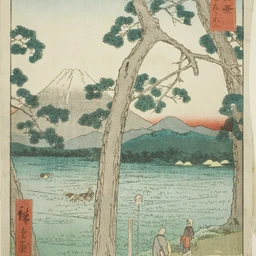
Title: Mout Fuji Seen from the Left on the Tokaido (Tokaido hidari Fuji), from the series "Thirty-six Views of Mount Fuji (Fuji sanjurokkei)"
Artist: Utagawa Hiroshige
Caption: mout fuji seen from the left on the tokaido (tokaido hidari fuji), from the series "thirty-six views of mount fuji (fuji sanjurokkei)", woodblock print, print, asian art, utagawa hiroshige, a work made of color woodblock print; oban, arts of asia, art institute of chicago